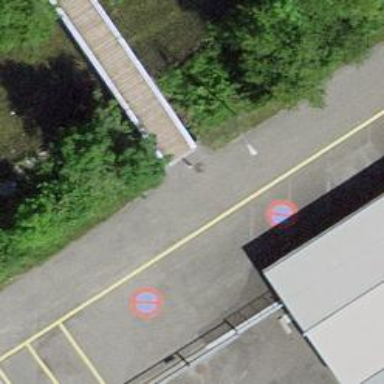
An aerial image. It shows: Footway on bridge.